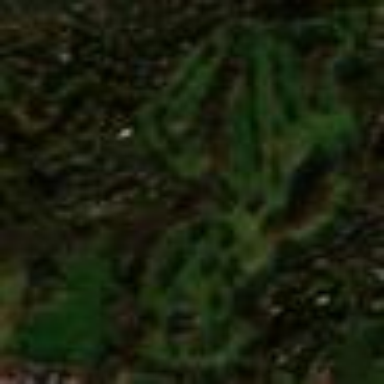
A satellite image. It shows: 18-hole golf course classified as leisure land.